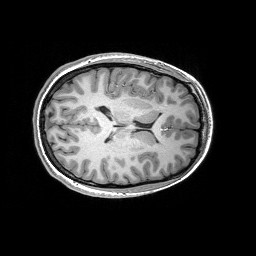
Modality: T1w
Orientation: axial
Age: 17
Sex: female
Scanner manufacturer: siemens
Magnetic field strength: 3 T
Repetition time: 2.53 s
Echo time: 0.00297 s